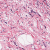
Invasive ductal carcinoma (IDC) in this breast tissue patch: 0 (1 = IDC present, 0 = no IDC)